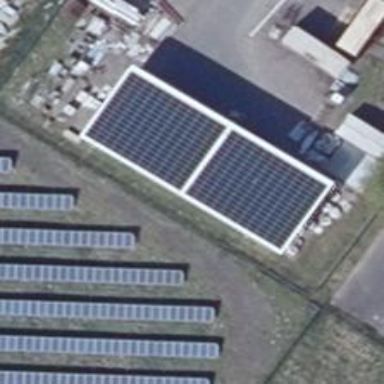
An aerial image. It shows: Small solar photovoltaic panel generator is producing electricity.